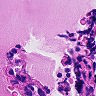
Metastatic tissue present: no